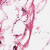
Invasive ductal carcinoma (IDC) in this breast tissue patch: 0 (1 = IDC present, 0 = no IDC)